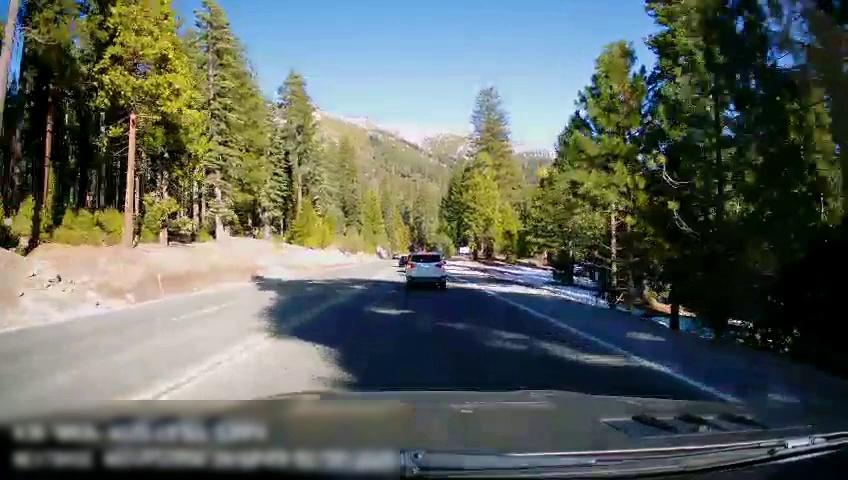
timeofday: Day
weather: Sunny
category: Drivable Space
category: Vehicles | SUV
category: Lanes | Current Lane
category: Lanes | Alternate Lane
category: Lanes | Opposite Lane